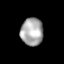
Tissue: lung
Cell type: Myeloid cells
Senescence score: 0.2067
Nuclear area (px): 609
Mean DAPI intensity: 168.81